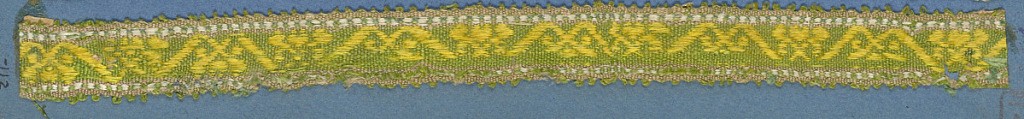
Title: Trimming
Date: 19th century
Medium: silk Technique: woven
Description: Trimming fragment in a conventionalized design in yellow on green ground between green and white borders.